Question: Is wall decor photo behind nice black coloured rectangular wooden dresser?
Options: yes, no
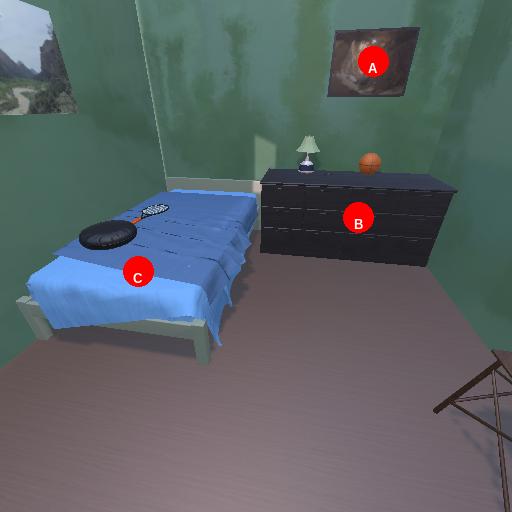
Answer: yes